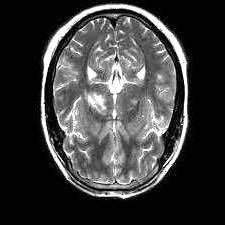
Label: notumor